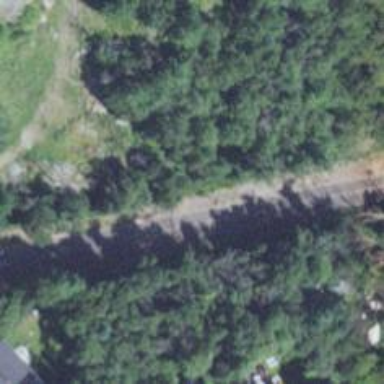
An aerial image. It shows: Railway track.